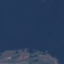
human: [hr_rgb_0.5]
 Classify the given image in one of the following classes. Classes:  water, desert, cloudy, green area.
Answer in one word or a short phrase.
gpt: water